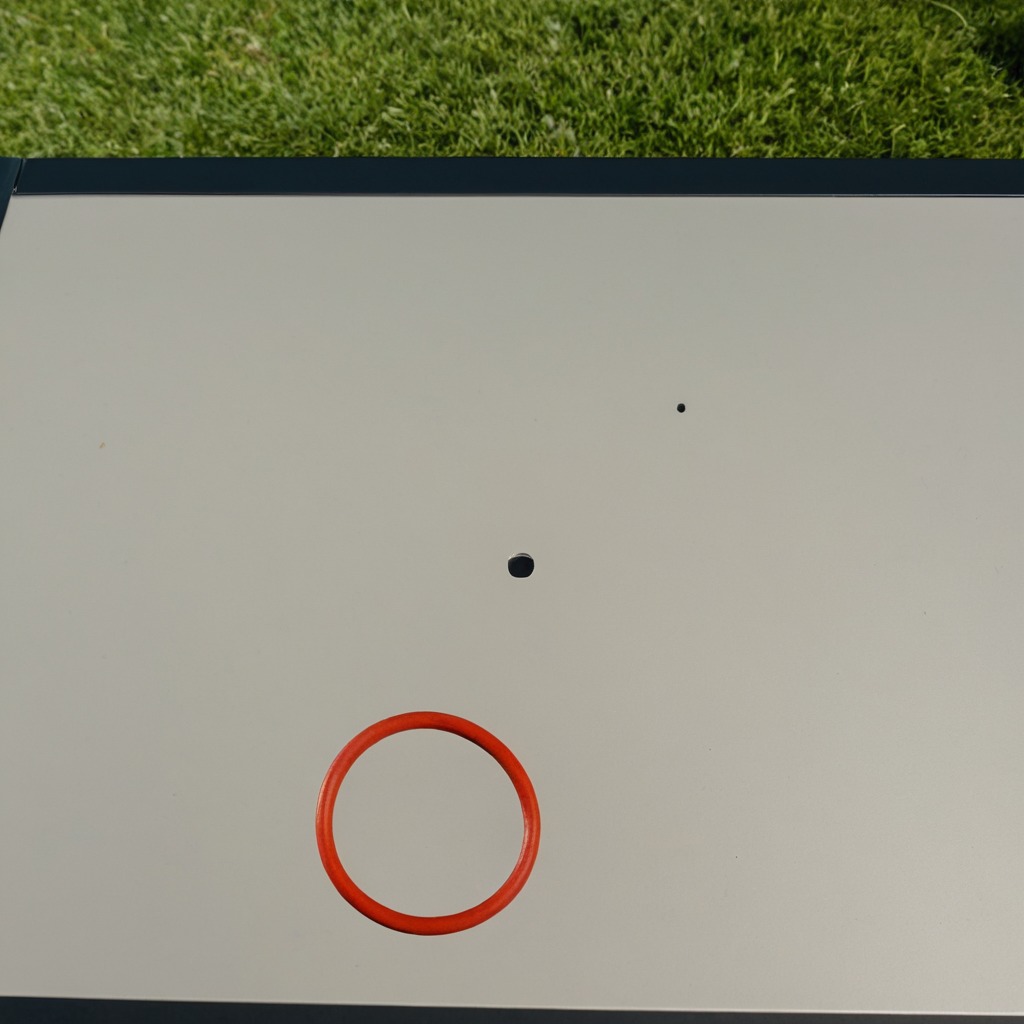
A rubber O-ring lying on the table in a temporary outdoor tool station